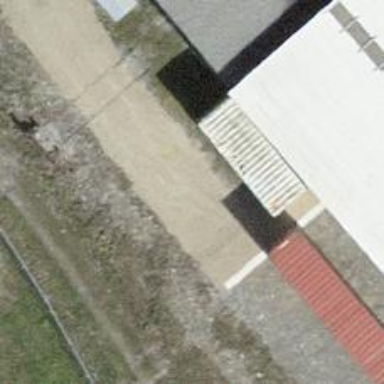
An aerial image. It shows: Single-track railway spur.